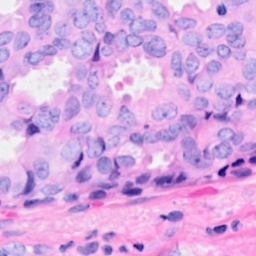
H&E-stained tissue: Breast